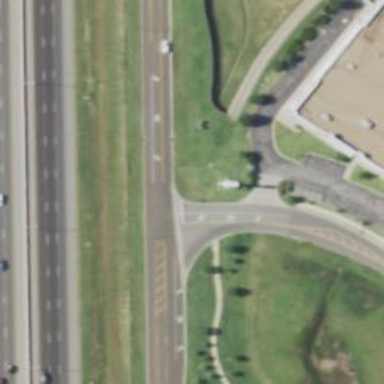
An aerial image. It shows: Stop road.